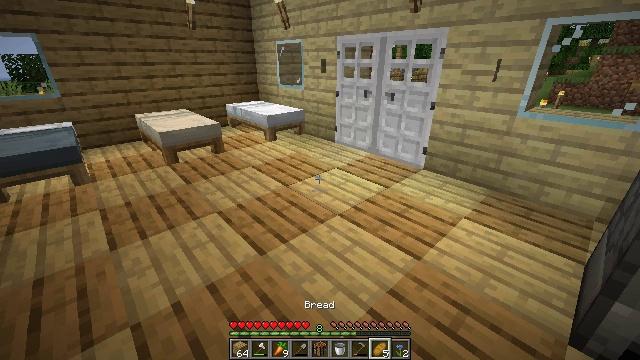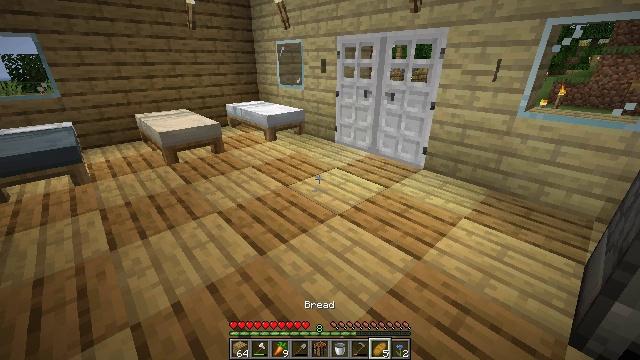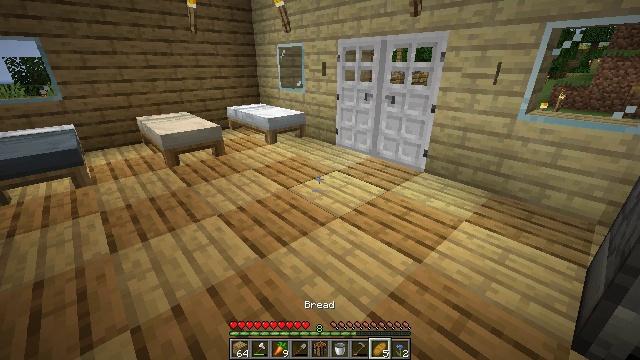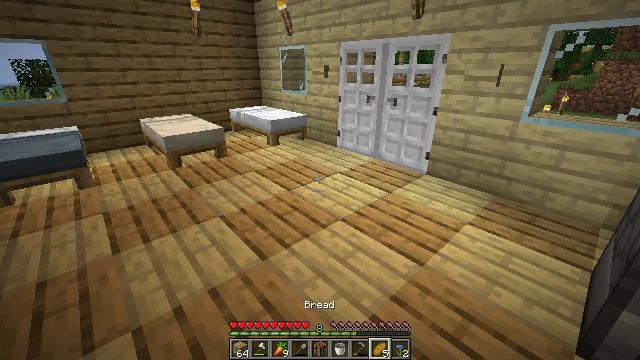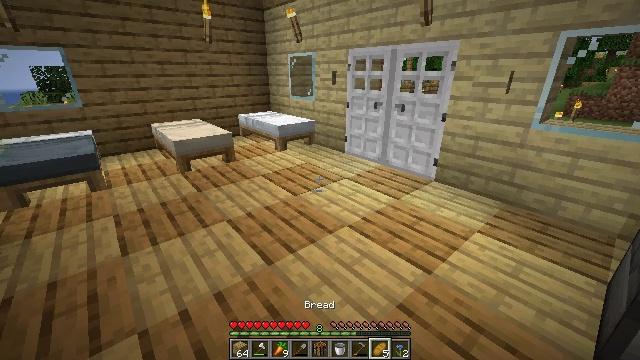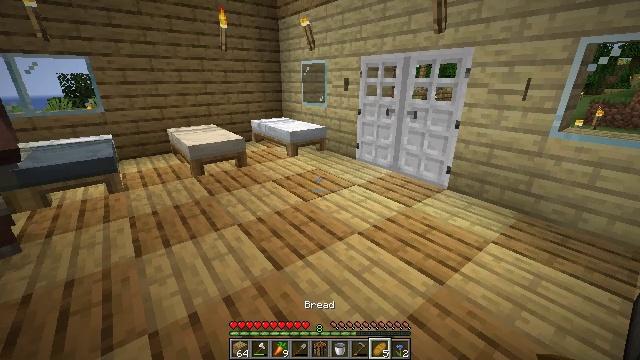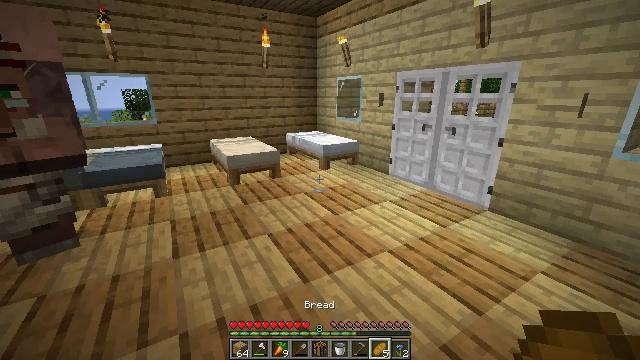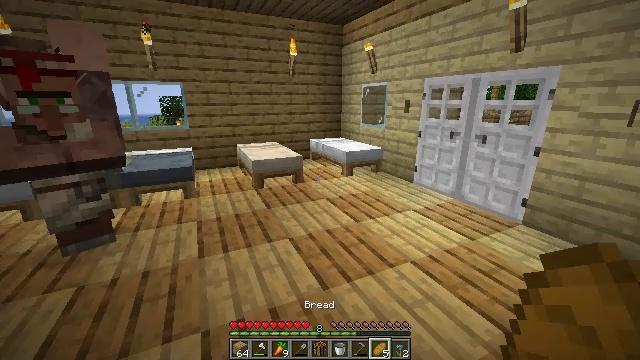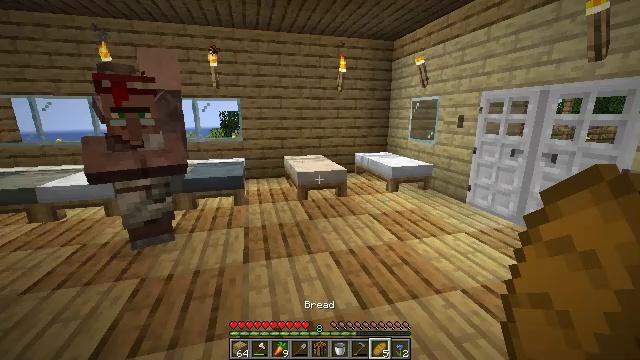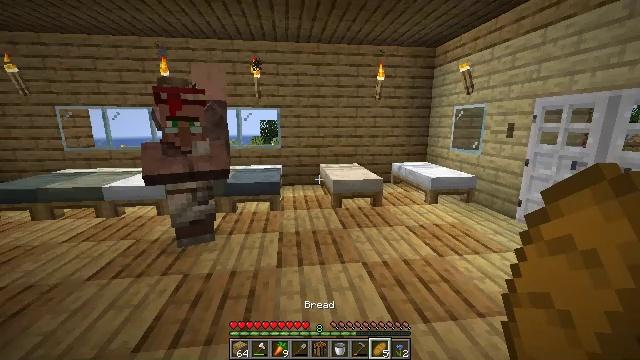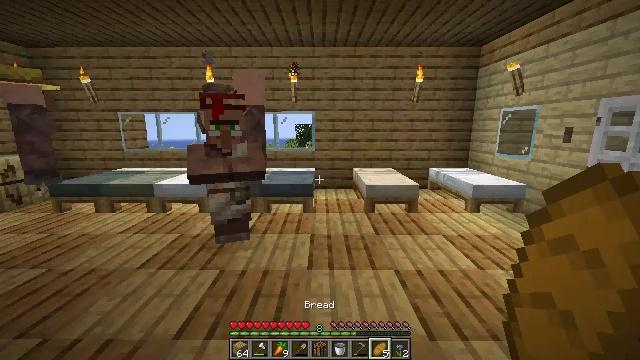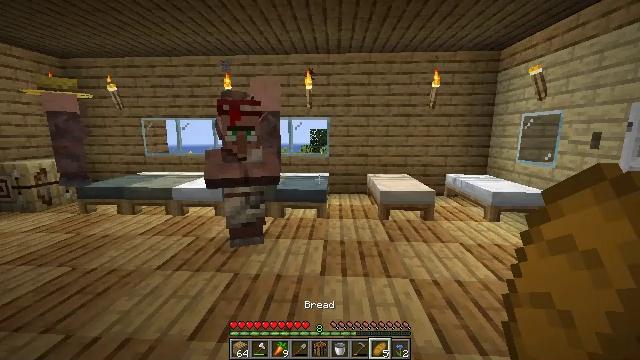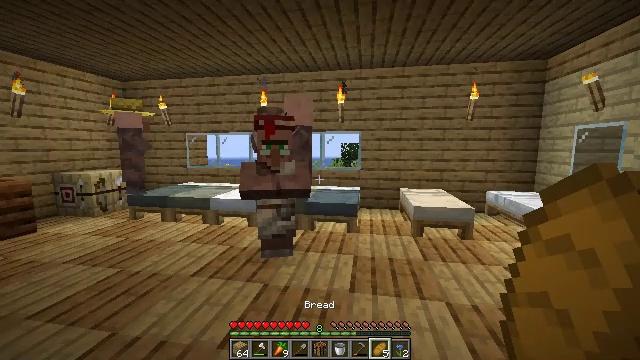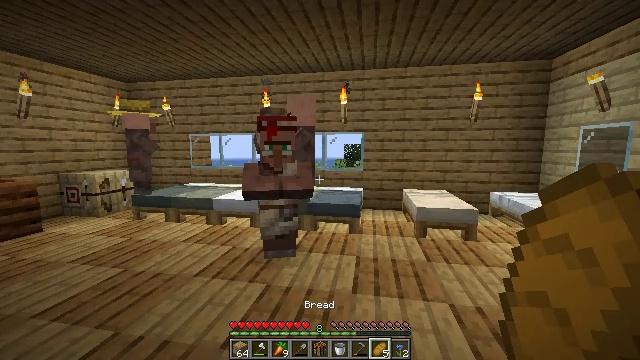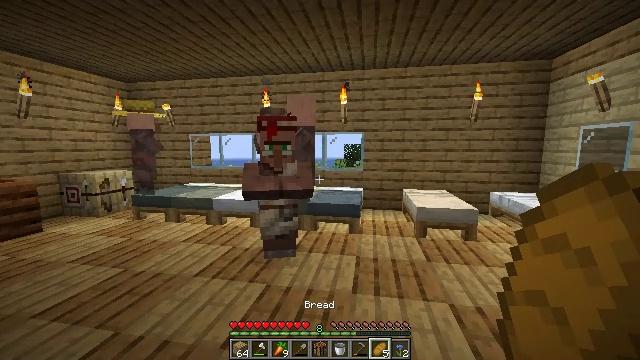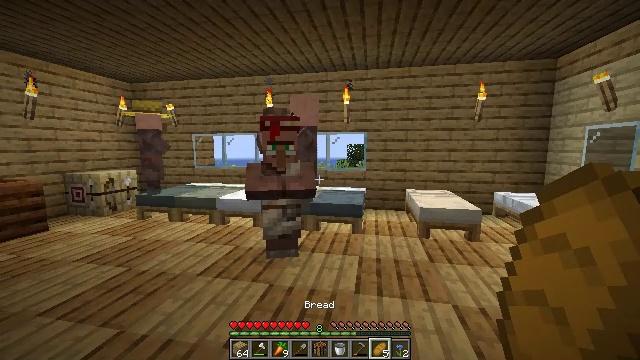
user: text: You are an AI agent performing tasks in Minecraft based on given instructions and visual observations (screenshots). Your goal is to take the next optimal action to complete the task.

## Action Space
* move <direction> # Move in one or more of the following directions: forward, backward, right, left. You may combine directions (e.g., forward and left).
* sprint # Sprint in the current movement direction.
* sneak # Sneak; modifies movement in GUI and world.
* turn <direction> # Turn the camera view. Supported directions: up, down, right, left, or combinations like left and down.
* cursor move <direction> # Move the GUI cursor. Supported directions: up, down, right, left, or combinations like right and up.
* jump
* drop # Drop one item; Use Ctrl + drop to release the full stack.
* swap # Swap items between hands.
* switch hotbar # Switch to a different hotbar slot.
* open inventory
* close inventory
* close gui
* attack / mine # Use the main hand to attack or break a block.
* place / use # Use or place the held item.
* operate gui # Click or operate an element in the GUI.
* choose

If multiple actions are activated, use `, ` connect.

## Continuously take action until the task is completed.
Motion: motion action
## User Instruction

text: Remove a bread from the inventory.
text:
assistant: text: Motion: switch to hotbar 8
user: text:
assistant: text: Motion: no_op
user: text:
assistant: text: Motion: no_op
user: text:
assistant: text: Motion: turn left and up
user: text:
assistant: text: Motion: turn left and up
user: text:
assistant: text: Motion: turn left and up
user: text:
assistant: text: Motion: turn left and up
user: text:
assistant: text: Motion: turn left and up
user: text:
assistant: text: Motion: turn left and up
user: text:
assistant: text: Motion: turn left
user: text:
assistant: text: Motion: turn left and up
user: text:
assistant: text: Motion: turn left and up
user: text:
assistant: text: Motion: no_op
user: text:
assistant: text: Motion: no_op
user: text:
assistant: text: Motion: no_op
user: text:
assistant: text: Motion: no_op
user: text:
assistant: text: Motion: no_op
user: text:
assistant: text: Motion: no_op
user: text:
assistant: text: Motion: no_op
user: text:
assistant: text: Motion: no_op
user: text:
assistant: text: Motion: turn right and down
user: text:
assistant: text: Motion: no_op
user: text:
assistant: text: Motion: no_op
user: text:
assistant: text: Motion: no_op
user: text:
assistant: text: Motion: turn down
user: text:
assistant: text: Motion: turn right and down
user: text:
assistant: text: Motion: turn right and down
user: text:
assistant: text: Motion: no_op
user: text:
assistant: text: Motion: no_op
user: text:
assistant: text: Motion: no_op